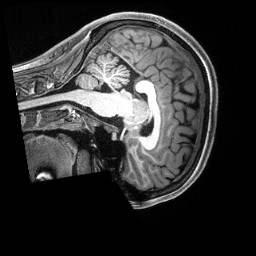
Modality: T1w
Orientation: sagittal
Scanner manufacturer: siemens
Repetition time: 2.5 s
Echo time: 0.00231 s